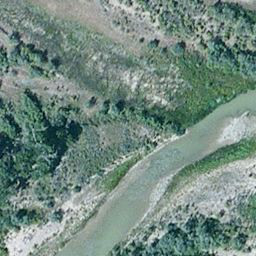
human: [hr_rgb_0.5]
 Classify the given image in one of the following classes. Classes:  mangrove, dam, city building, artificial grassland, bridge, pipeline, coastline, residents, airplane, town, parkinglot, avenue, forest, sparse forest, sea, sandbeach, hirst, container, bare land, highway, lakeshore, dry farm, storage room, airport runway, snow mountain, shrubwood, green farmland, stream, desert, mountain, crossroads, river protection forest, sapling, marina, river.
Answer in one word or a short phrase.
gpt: river